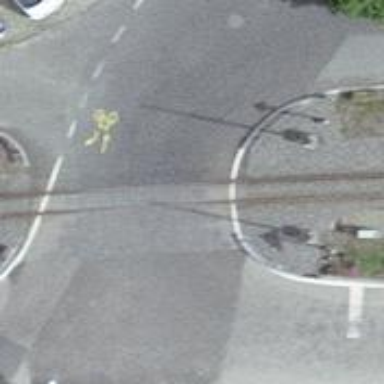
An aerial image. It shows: Level crossing with double half barrier.